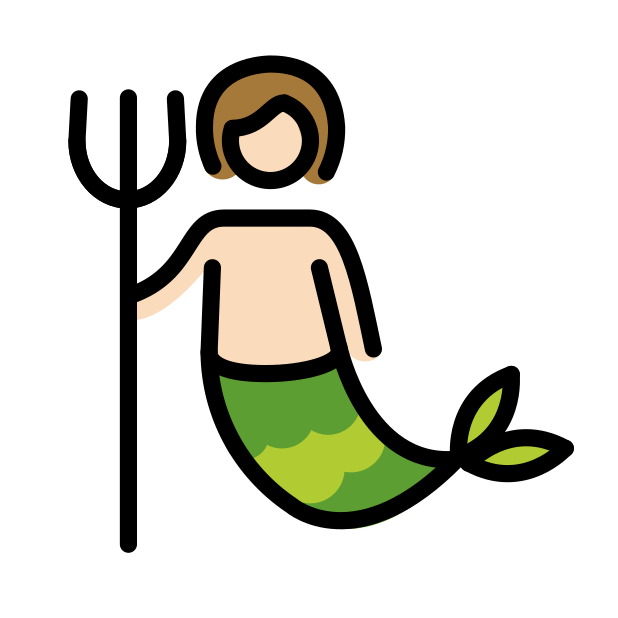
merperson: light skin tone